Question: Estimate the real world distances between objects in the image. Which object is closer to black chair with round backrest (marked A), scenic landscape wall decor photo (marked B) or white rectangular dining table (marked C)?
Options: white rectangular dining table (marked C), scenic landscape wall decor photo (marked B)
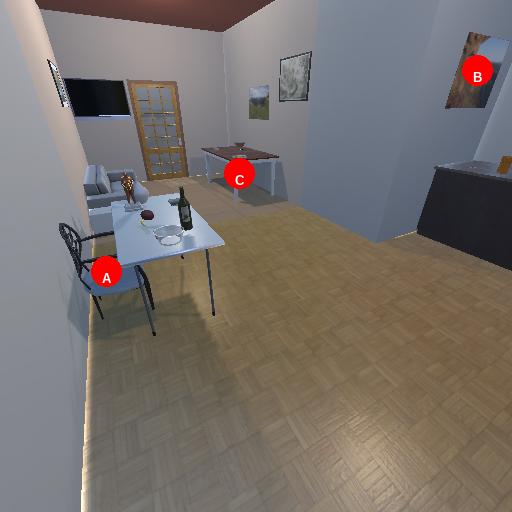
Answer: white rectangular dining table (marked C)